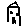
Label: house